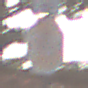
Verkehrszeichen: Stop
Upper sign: RichtungsangabeDurchPfeile9
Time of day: MorningAfternoon
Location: Outdoor (Suburban)
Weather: PartlyCloudy
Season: NotSpecified
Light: Natural